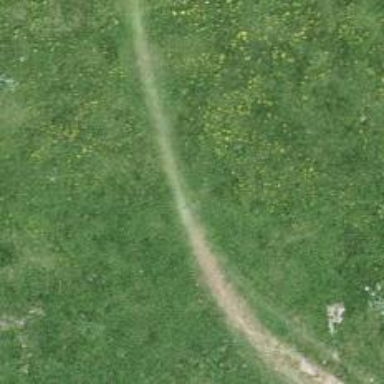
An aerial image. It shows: Ground path.